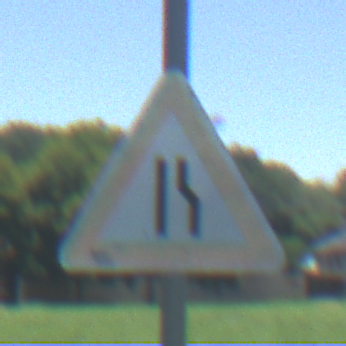
Verkehrszeichen: EinseitigVerengteFahrbahnRechts
Umgebung: Outdoor, Nature
Tageszeit: Midday
Wetter: Clear
Licht: Natural
Jahreszeit: Summer
Kontrast: HighContrast